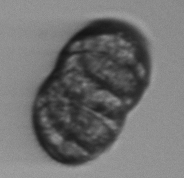
Label: Margalefidinium